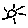
Label: sun